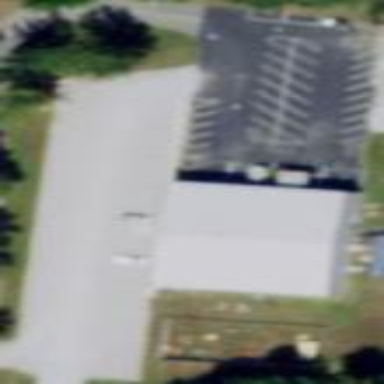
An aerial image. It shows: Parking area.